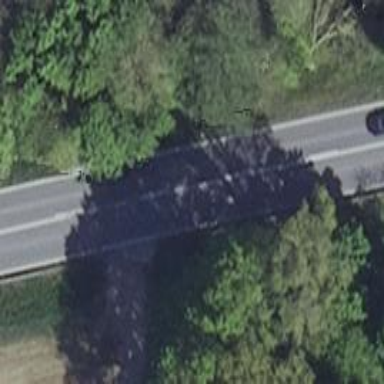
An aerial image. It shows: Primary road with asphalt surface.